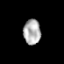
Tissue: prostate
Cell type: Myeloid cells
Senescence score: 0.8126
Nuclear area (px): 428
Mean DAPI intensity: 175.166